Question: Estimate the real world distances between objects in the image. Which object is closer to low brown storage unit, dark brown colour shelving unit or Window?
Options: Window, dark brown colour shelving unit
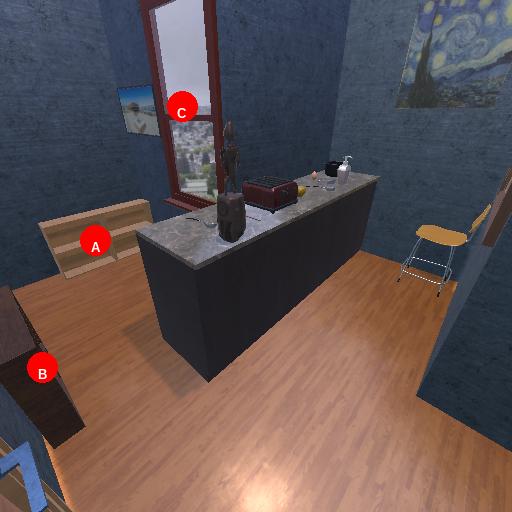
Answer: Window